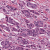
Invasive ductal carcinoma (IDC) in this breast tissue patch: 1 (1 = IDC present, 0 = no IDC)